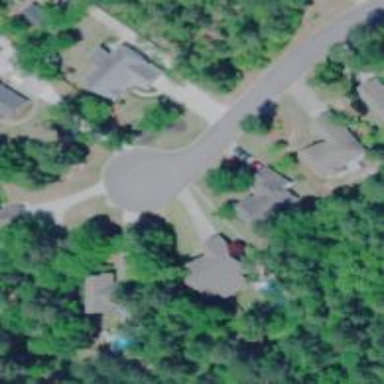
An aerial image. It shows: Turning circle on the road.